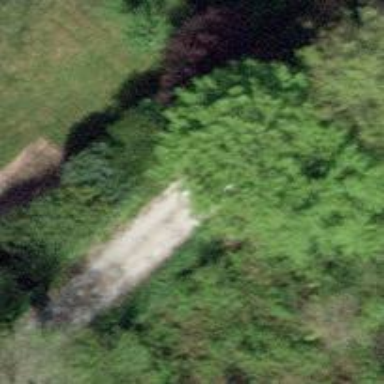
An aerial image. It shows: Unpaved driveway that serves as service road.